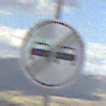
Verkehrszeichen: EndeUeberholverbot
Umgebung: Outdoor, Nature
Tageszeit: Midday
Wetter: PartlyCloudy
Licht: Natural
Jahreszeit: NotSpecified
Kontrast: LowContrast